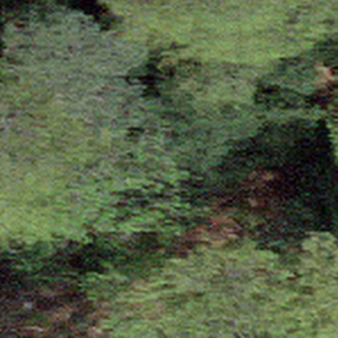
Label: other